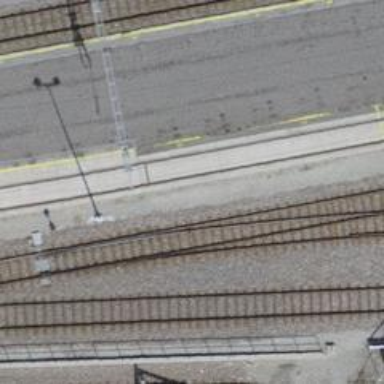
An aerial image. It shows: Rail spur with electrified contact lines for the railway.